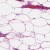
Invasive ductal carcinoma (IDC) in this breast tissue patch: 0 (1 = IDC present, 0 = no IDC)